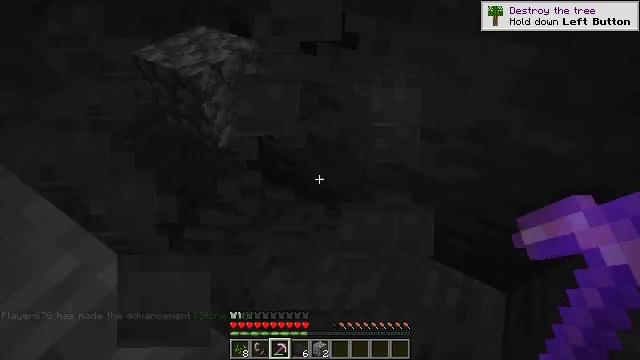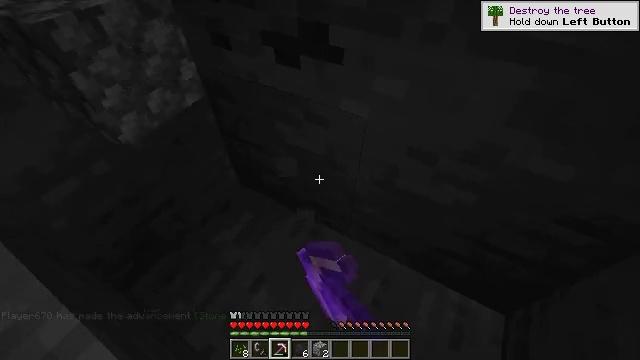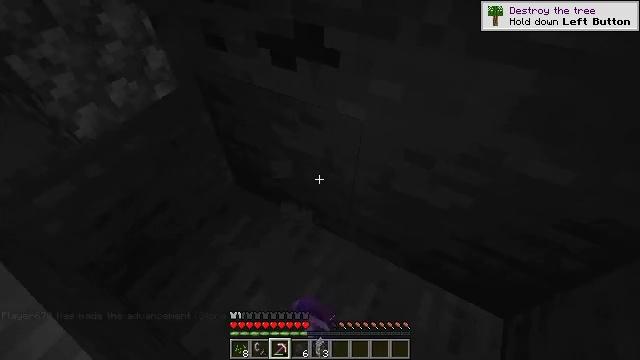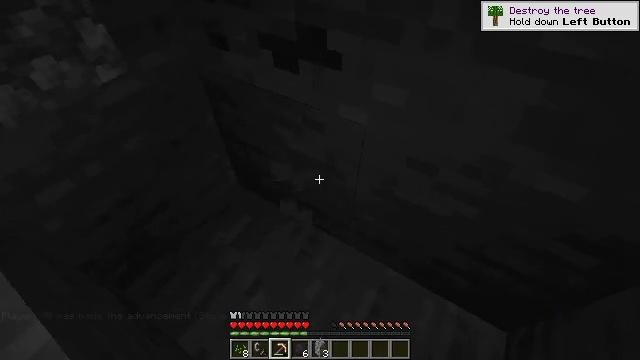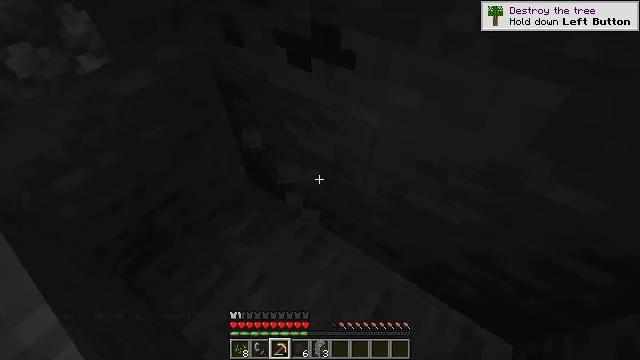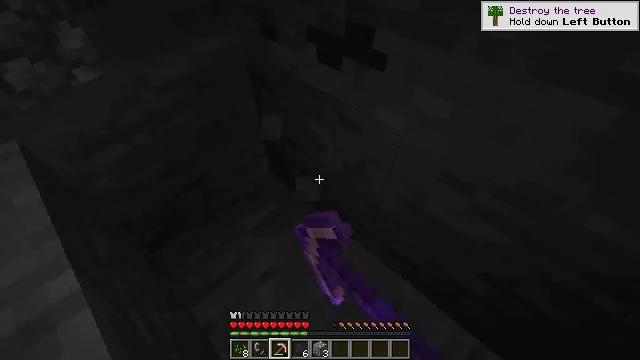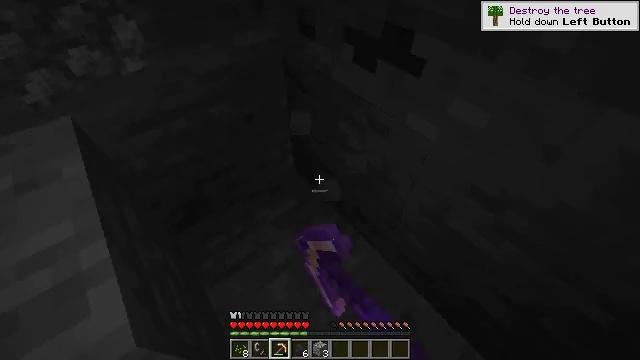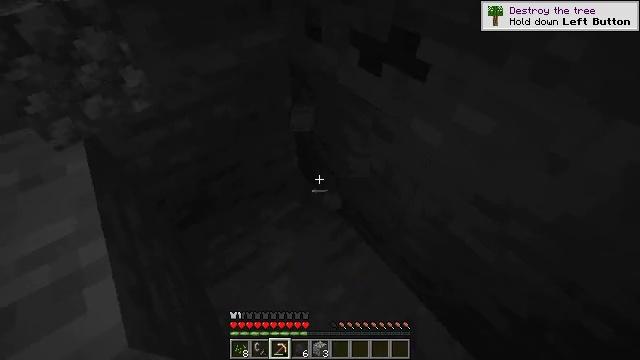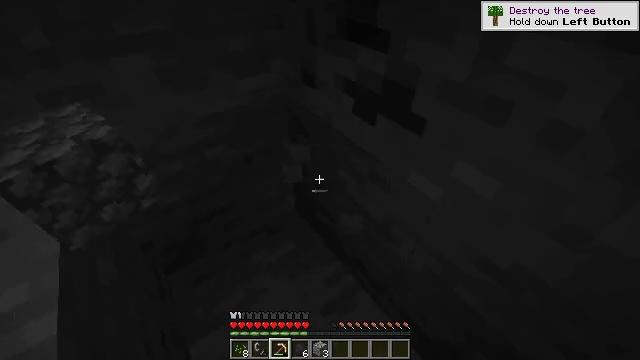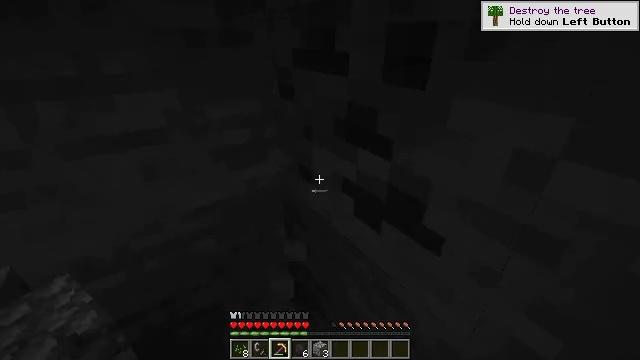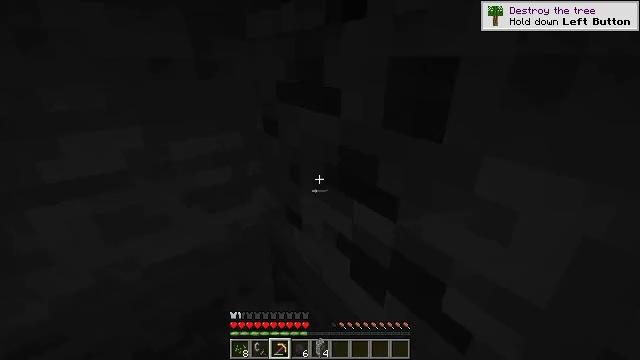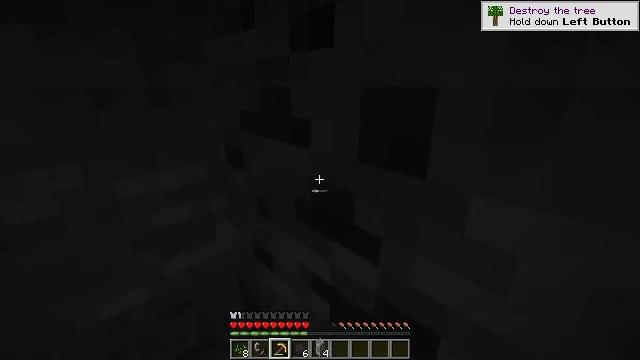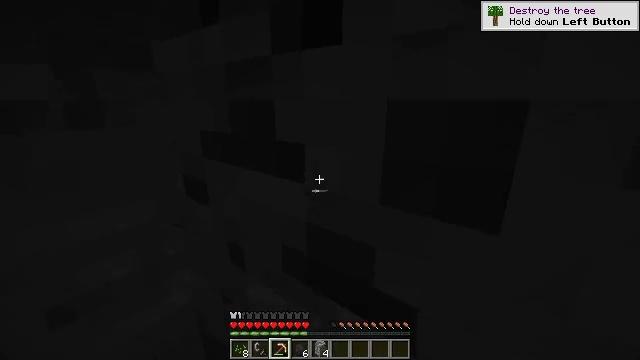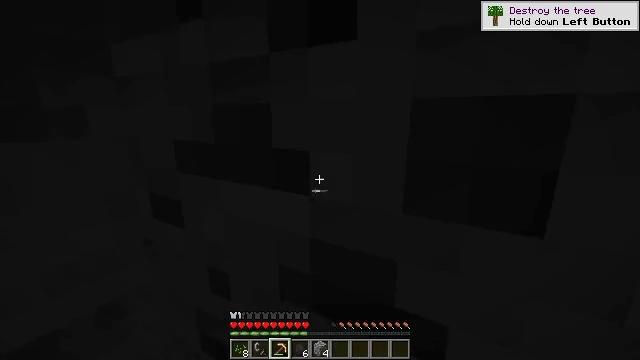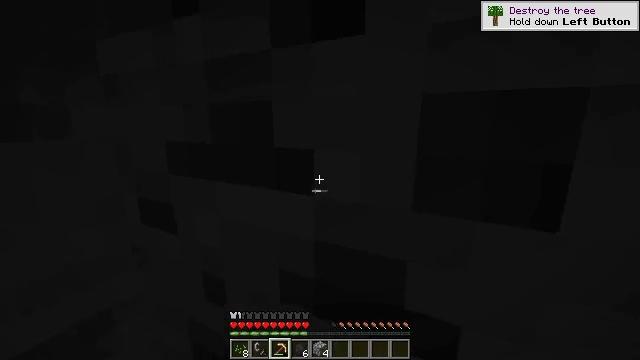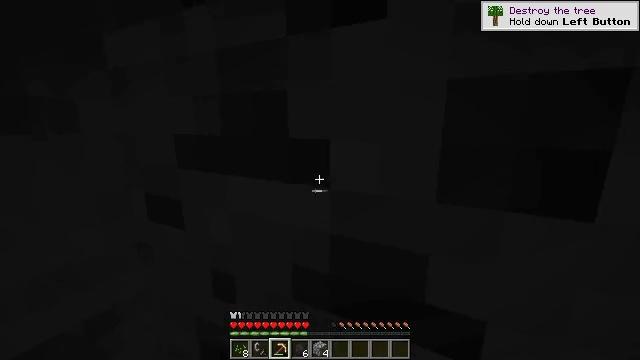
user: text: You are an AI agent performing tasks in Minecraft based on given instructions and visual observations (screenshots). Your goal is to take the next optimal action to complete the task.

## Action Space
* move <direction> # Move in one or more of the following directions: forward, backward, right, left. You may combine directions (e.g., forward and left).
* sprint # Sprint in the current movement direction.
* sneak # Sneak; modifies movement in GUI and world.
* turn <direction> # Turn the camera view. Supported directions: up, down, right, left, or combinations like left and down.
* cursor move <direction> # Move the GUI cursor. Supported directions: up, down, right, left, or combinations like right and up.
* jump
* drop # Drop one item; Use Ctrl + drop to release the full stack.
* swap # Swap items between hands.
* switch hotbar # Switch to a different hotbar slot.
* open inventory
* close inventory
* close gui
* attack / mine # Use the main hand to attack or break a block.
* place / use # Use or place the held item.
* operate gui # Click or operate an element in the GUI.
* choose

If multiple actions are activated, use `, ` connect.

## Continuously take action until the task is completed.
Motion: motion action
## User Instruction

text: Collect coal by mining the ore.
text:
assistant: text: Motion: attack / mine
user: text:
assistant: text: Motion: attack / mine
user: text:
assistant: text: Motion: turn left, attack / mine
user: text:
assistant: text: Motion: turn left, attack / mine
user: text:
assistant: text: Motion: turn left, attack / mine
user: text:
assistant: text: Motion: turn left
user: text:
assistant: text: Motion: move forward, turn left
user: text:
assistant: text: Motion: move forward, turn left and up
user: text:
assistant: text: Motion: move forward, turn up
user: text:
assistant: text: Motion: move forward, turn right and up
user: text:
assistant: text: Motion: move forward, turn right and up
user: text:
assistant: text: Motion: turn right and up
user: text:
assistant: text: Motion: turn right and up
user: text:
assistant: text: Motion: turn right and up
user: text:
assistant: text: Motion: no_op
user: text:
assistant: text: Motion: no_op
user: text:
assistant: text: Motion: attack / mine
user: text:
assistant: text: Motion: attack / mine
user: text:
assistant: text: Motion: attack / mine
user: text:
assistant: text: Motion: attack / mine
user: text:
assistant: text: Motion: attack / mine
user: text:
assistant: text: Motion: attack / mine
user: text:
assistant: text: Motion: attack / mine
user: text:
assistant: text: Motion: turn right, attack / mine
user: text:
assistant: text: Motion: turn right, attack / mine
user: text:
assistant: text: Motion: no_op